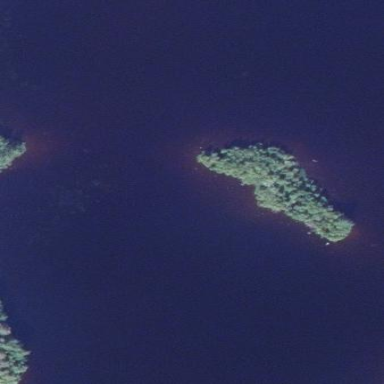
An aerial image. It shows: Islet.